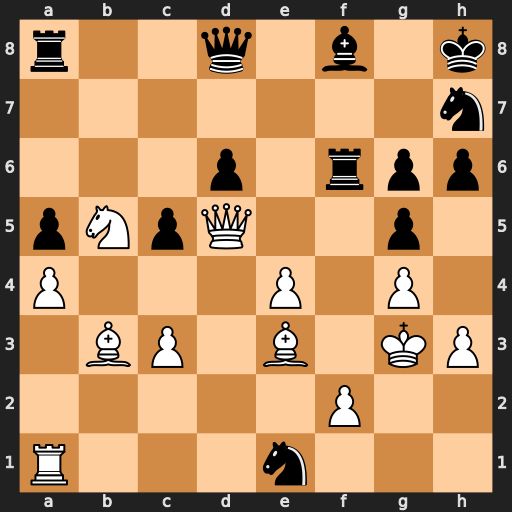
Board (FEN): r2q1b1k/7n/3p1rpp/pNpQ2p1/P3P1P1/1BP1B1KP/5P2/R3n3
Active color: w
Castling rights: -
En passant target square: -
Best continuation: Qg8#